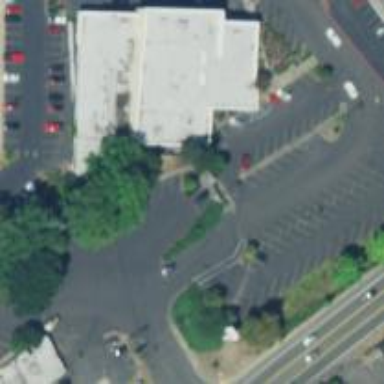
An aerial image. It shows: Parking space.